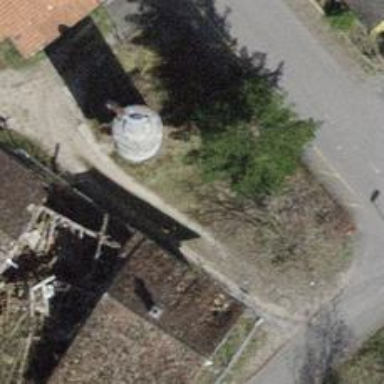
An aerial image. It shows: Silo.